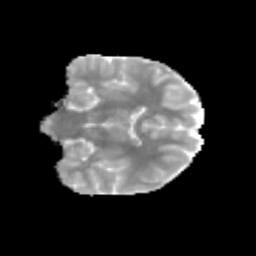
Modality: MD
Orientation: coronal
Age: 11
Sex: female
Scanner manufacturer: siemens
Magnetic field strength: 3 T
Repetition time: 3.8 s
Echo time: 0.07 s